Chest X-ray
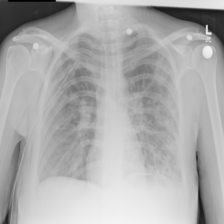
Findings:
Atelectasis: negative
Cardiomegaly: negative
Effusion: negative
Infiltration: negative
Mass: negative
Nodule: positive
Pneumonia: negative
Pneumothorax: negative
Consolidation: negative
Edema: negative
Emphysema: positive
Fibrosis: negative
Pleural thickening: negative
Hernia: negative